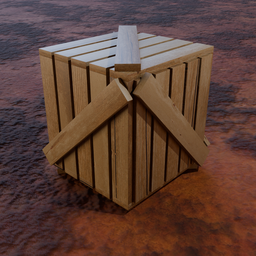
Label: tools